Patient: sex M, age 61
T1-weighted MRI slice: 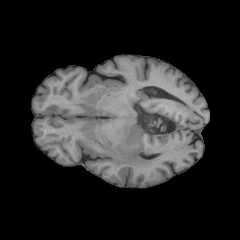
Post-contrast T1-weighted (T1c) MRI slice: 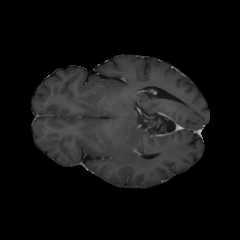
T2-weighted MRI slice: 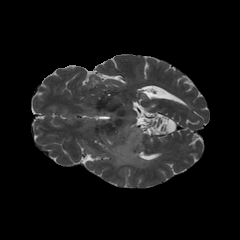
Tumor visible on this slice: yes
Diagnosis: Astrocytoma, IDH-wildtype
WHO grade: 3